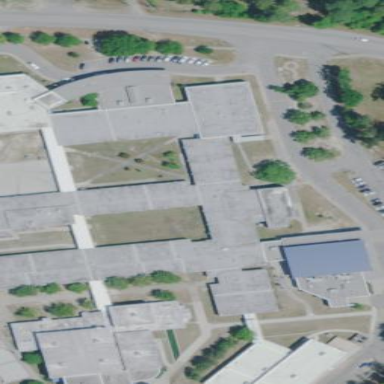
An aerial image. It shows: School building.